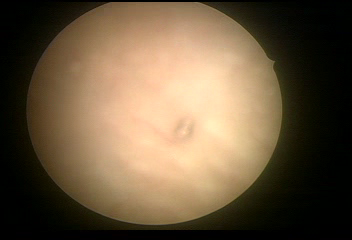
Modality: WLC
Class: Normal mucosa
Bladder cancer association: No